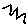
Label: zigzag